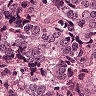
Metastatic tissue present: yes